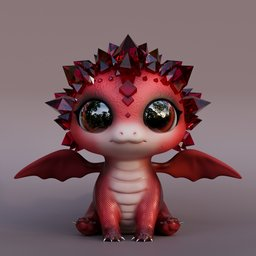
Label: animals